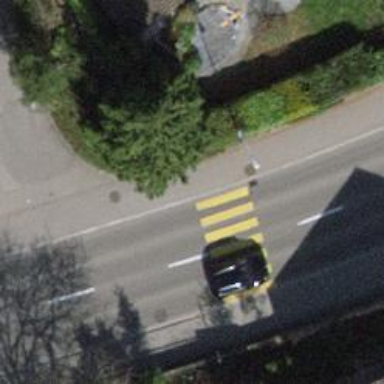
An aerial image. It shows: Marked zebra crossing on the road.